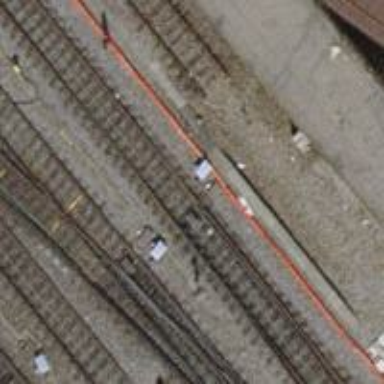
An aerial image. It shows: Railway switch.